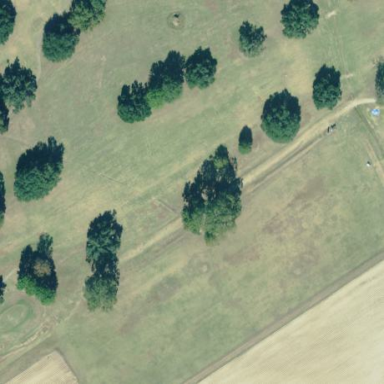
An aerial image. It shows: Golf fairway surrounded by grass.